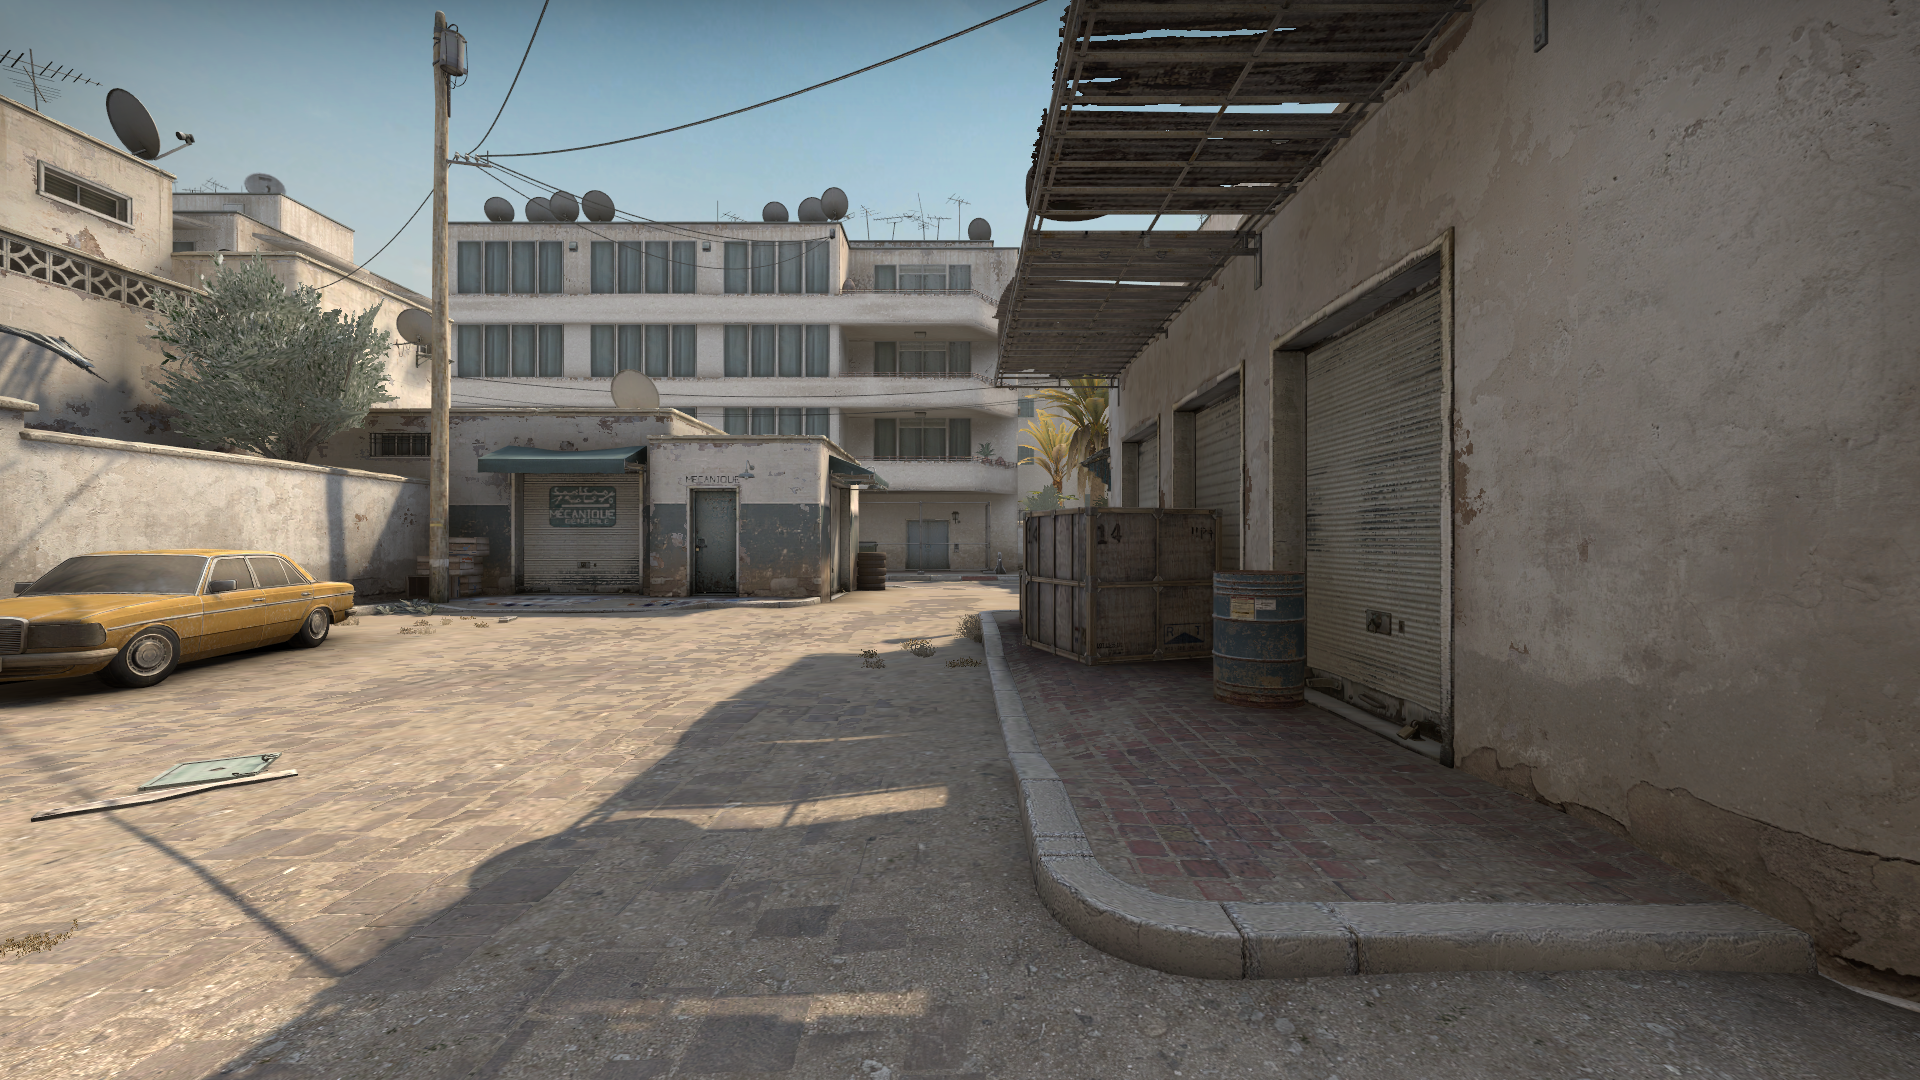
Map: de_dust2